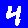
Digit: 4